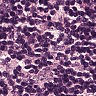
Metastatic tissue present: no